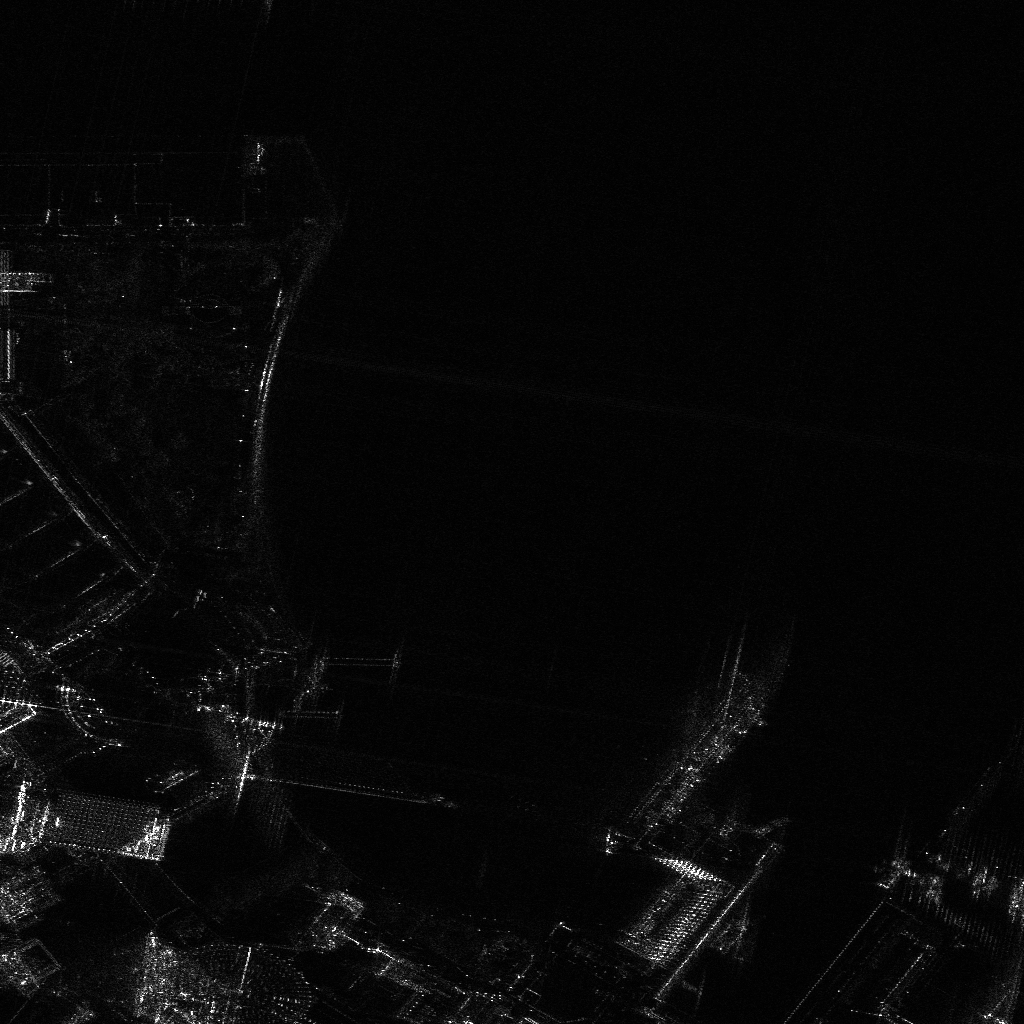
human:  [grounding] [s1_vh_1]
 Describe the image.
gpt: In the satellite image, there is  <ref>7 medium container </ref> <box>[[74, 78, 75, 82, 55], [71, 89, 72, 93, 37], [70, 89, 71, 92, 37], [98, 85, 99, 89, 7], [96, 84, 97, 87, 9], [86, 83, 87, 86, 31], [94, 83, 95, 87, 14]]</box> located at bottom right.